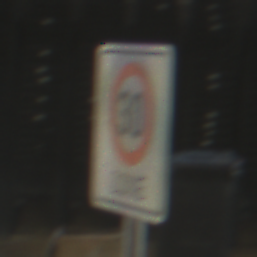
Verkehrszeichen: BeginnZone30
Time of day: MorningAfternoon
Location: Roofed (Special)
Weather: NotSpecified
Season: NotSpecified
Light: Artificial